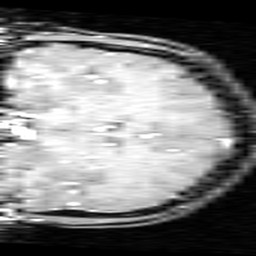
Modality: inplaneT1
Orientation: coronal
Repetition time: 0.2 s
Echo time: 0.0036 s